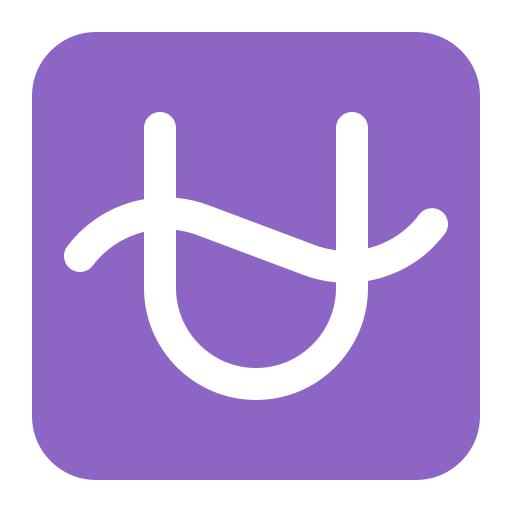
ophiuchus flat